Question: I want to show clock with some difference . below given code is working fine for me. but i want to push and play this time whenever user want. i want to push and resume SetTimeout function .any one have any idea how to do that ?

'''
$("#push").click(function () {
});
$("#play").click(function () {
show();
});
function show() {
var Digital = new Date();
var time2 = Digital.getTime();
var time1 = 1403517957984;
var diff = Math.abs(new Date(time2) - new Date(time1));
var seconds = Math.floor(diff / 1000); //ignore any left over units smaller than a second
var minutes = Math.floor(seconds / 60);
seconds = seconds % 60;
var hours = Math.floor(minutes / 60);
minutes = minutes % 60;
if (hours < 10) hours = "0" + hours;
if (minutes < 10) minutes = "0" + minutes;
if (seconds < 10) seconds = "0" + seconds;
$('#worked_time').html(hours + ":" + minutes + ":" + seconds);
setTimeout("show()", 1000);
}
show();
'''
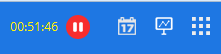
Answer: This is a mix of the respond of @colburton and @TwiStar
Respond correctly to the answer
'''
var isPlaying = true;
var toHandle = null;
$("#push").click(function () {
isPlaying = false;
if (toHandle !== null)
{
clearTimeout(toHandle);
toHandle = null;
}
});
$("#play").click(function () {
isPlaying = true;
show();
});
function show() {
if (isPlaying) {
toHandle = null;
var Digital = new Date();
var time2 = Digital.getTime();
var time1 = 1403517957984;
var diff = Math.abs(new Date(time2) - new Date(time1));
var seconds = Math.floor(diff / 1000); //ignore any left over units smaller than a second
var minutes = Math.floor(seconds / 60);
seconds = seconds % 60;
var hours = Math.floor(minutes / 60);
minutes = minutes % 60;
if (hours < 10) hours = "0" + hours;
if (minutes < 10) minutes = "0" + minutes;
if (seconds < 10) seconds = "0" + seconds;
$('#worked_time').html(hours + ":" + minutes + ":" + seconds);
toHandle = setTimeout("show()", 1000);
}
}
show();
'''